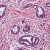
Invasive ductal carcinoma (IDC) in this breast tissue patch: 1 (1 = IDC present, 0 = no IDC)